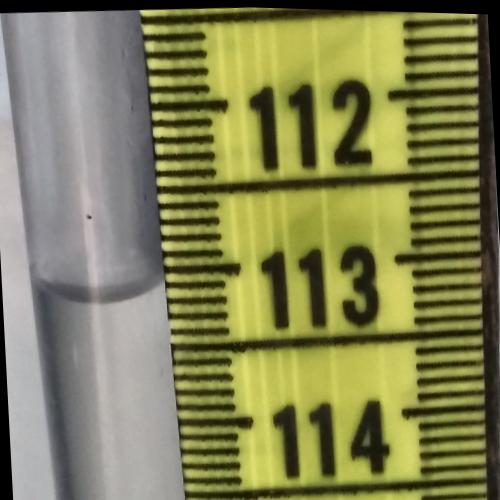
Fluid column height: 113.1 cm